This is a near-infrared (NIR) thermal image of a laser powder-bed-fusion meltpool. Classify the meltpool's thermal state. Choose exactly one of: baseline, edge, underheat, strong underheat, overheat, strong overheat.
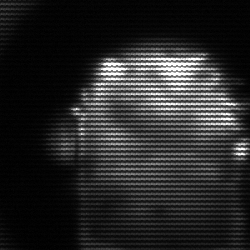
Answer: baseline